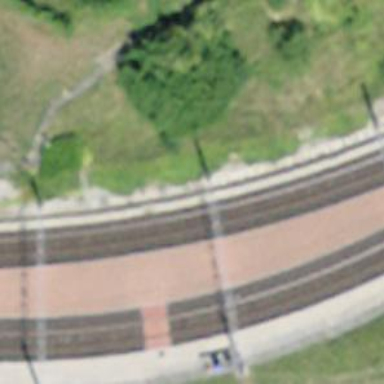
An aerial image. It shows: Narrow-gauge railway track electrified by contact line.